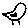
Label: bird